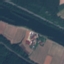
Land use / land cover: River